Field crop: maize
Growth stage: 2
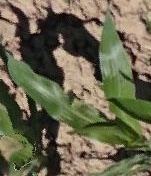
Species: maize